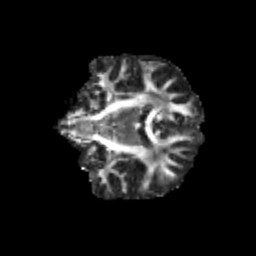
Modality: FA
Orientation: coronal
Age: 11
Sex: male
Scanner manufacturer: siemens
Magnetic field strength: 3 T
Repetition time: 3.8 s
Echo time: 0.07 s